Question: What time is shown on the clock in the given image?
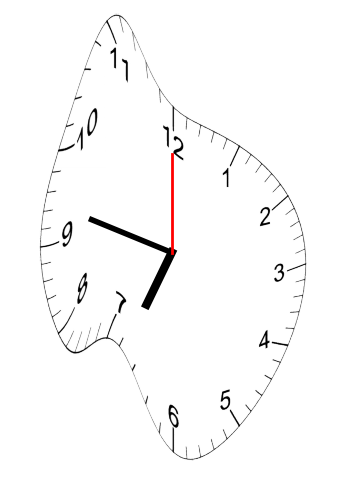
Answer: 06:47:00